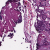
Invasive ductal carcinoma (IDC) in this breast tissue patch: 1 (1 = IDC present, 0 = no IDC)